Field crop: maize
Growth stage: 2
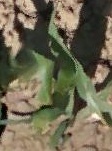
Species: maize